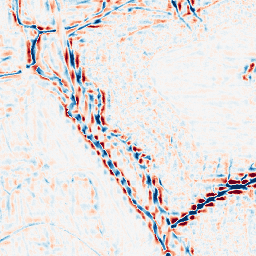
Category: wavelet
Decomposition family: wavelet_reverse_biorthogonal
Decomposition parameters: wavelet: rbio1.3
level: 3
Upsampling method: regularized
Upsampling parameters: scale: 4
lambda_reg: 0.01
Upsampling scale: 4